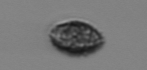
Label: Pseudochattonella_farcimen